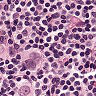
Metastatic tissue present: yes